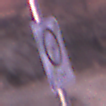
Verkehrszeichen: EndeUmweltzone
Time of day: Dawn
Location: Outdoor (Nature)
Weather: PartlyCloudy
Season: NotSpecified
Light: Natural